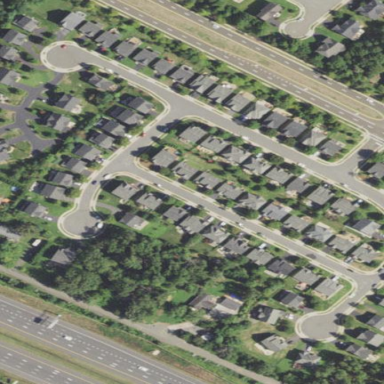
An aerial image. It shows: Residential area within neighborhood.